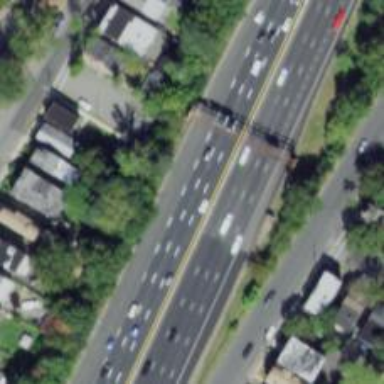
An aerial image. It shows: Urban freeway or expressway.